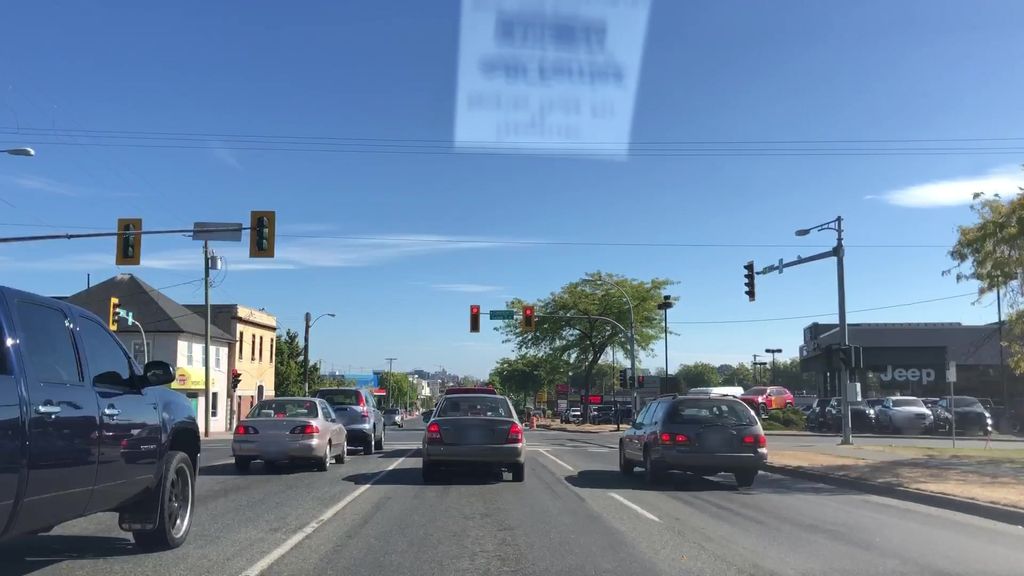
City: victoria